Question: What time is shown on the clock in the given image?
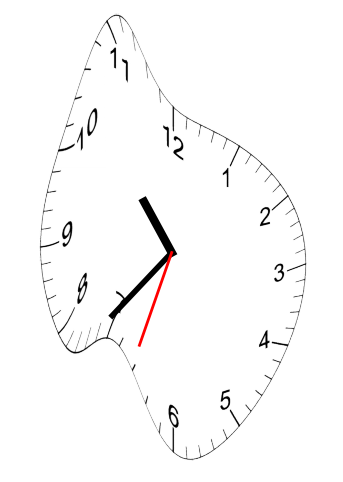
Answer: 10:36:33